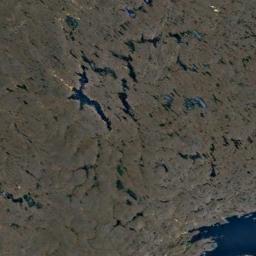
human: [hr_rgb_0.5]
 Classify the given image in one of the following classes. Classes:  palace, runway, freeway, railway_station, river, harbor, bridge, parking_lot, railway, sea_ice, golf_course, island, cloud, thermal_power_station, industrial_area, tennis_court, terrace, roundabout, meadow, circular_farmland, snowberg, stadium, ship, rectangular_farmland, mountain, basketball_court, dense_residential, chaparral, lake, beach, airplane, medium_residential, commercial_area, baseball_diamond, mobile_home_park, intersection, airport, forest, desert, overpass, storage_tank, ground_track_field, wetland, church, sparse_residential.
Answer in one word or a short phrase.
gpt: wetland